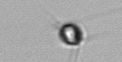
Label: Acanthoica_quattrospina